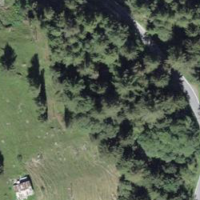
EUNIS habitat code: 43
Species observed at this site:
Chamaenerion angustifolium
Tussilago farfara